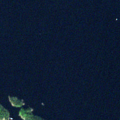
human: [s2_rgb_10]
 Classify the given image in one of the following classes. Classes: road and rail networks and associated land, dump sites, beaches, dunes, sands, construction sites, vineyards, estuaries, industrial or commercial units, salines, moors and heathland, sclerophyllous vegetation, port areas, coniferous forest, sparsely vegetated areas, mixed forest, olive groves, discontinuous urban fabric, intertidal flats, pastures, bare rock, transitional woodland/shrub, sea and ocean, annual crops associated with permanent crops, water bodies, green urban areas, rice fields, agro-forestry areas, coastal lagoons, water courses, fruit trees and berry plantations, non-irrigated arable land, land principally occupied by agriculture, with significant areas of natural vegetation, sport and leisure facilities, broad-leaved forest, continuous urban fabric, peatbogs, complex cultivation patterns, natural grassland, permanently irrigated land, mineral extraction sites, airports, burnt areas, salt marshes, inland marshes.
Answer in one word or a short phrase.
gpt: coniferous forest, water bodies